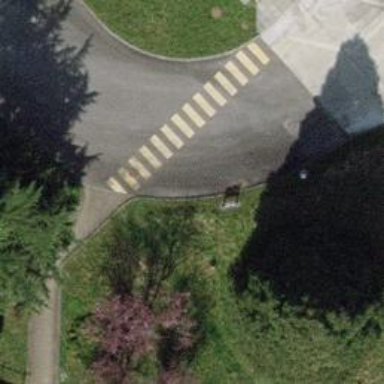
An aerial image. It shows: Marked road crossing.